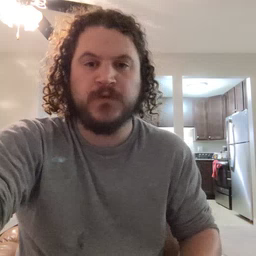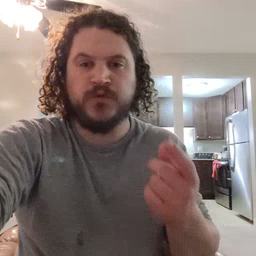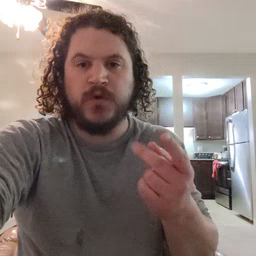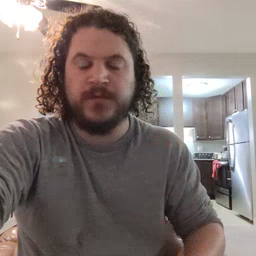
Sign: dog